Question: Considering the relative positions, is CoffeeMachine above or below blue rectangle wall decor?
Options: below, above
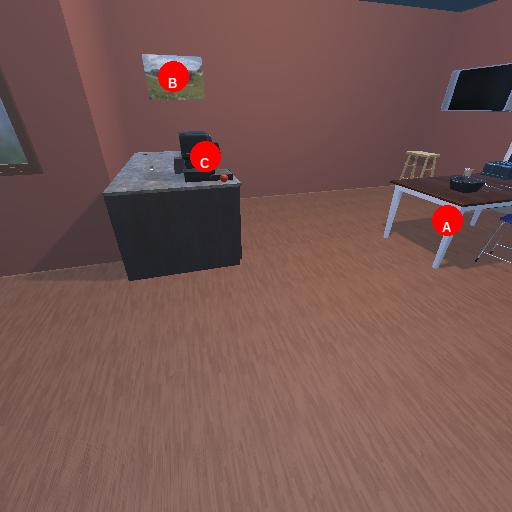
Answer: below